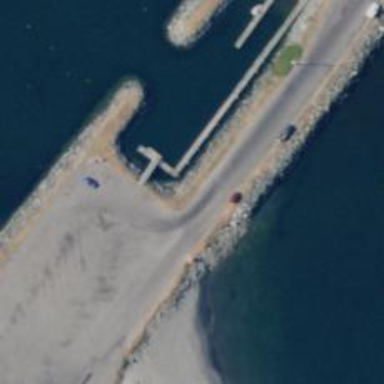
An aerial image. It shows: Man-made pier.